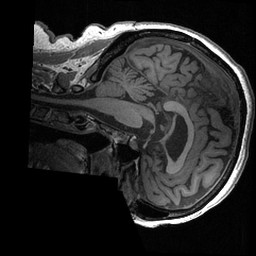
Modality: T1w
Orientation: sagittal
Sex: female
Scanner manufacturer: ge
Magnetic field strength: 3 T
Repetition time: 0.0064 s
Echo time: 0.00281 s